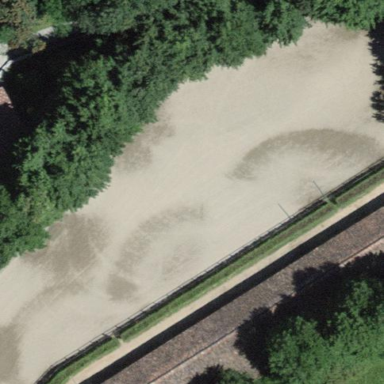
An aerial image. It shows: Equestrian pitch for leisure land use.